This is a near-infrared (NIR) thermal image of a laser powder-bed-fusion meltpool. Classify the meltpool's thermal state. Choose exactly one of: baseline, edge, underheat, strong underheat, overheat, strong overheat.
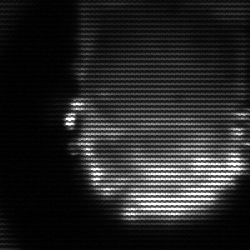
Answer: baseline